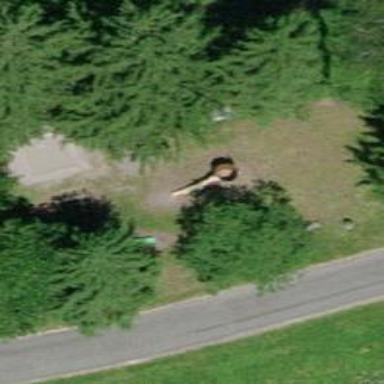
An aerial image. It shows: Playground featuring slide.